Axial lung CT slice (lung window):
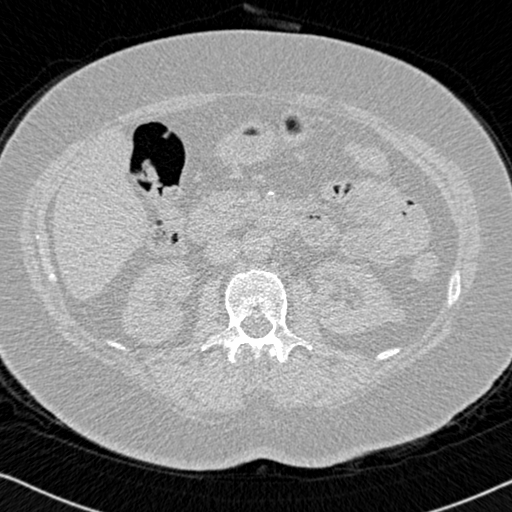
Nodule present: no